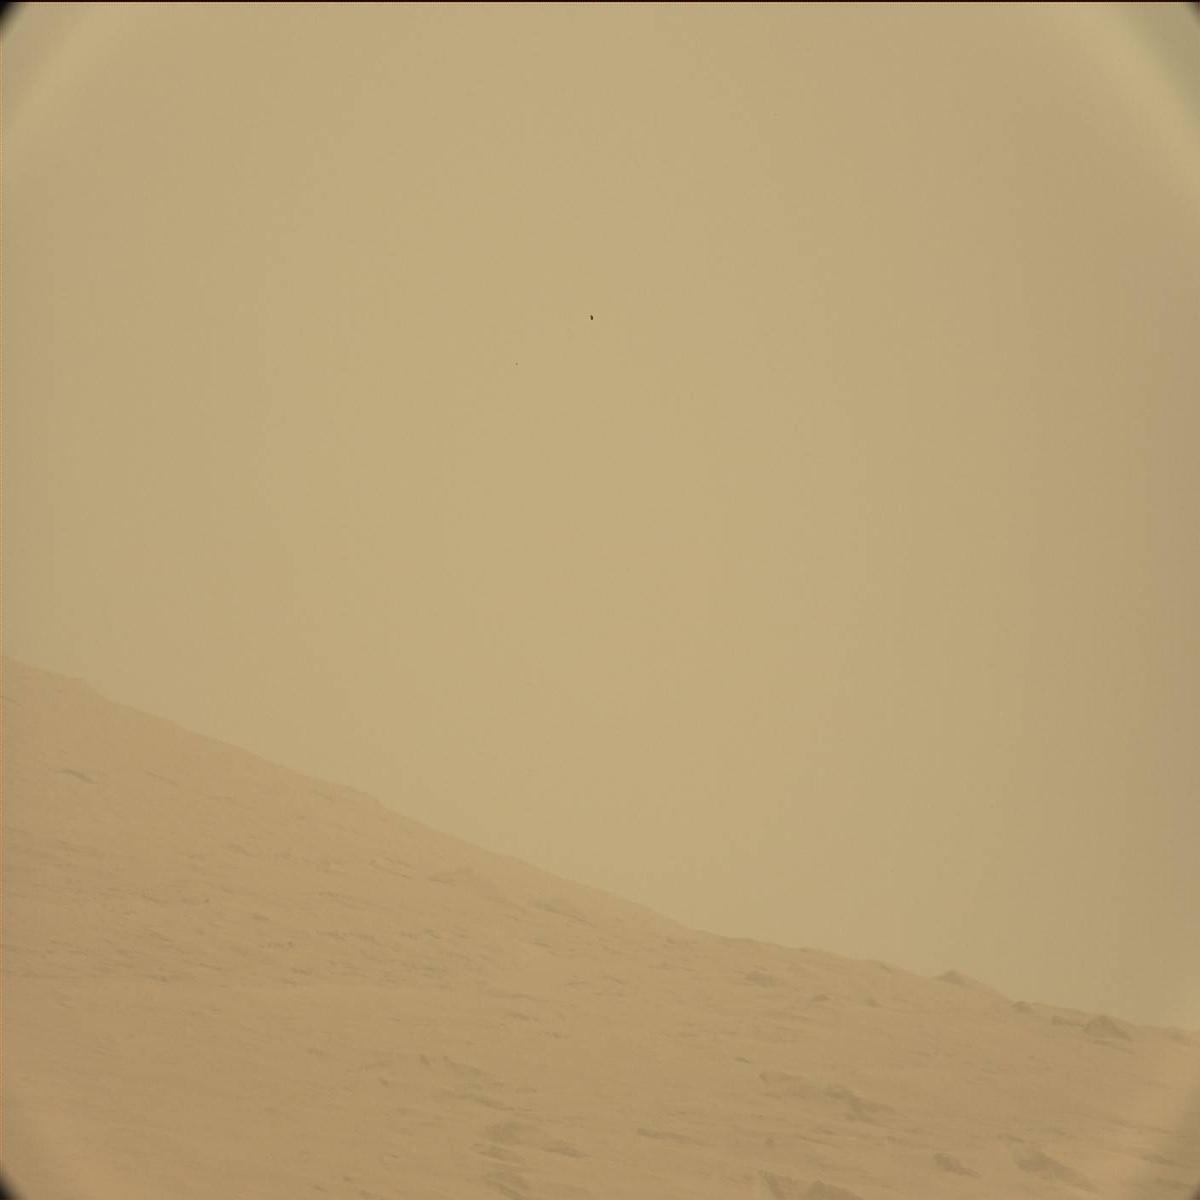
Terrain classes present: Ridge, Sky